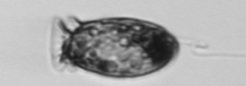
Label: Dinophysis_acuminata